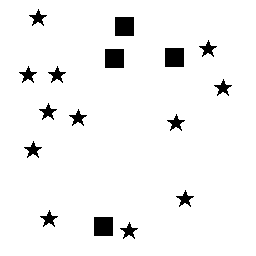
Squares: 4
Triangles: 0
Stars: 12
Total shapes: 16